Question: I have 4 databases for each quarter per year and I would like to merge them to have all 4 quarters in one base. I think about creating an indicator for each quarter but I don't know how to do it. I do not have the quarter mentioned as a variable in the data but the 4 databases (4 quarters) follow the same individuals.

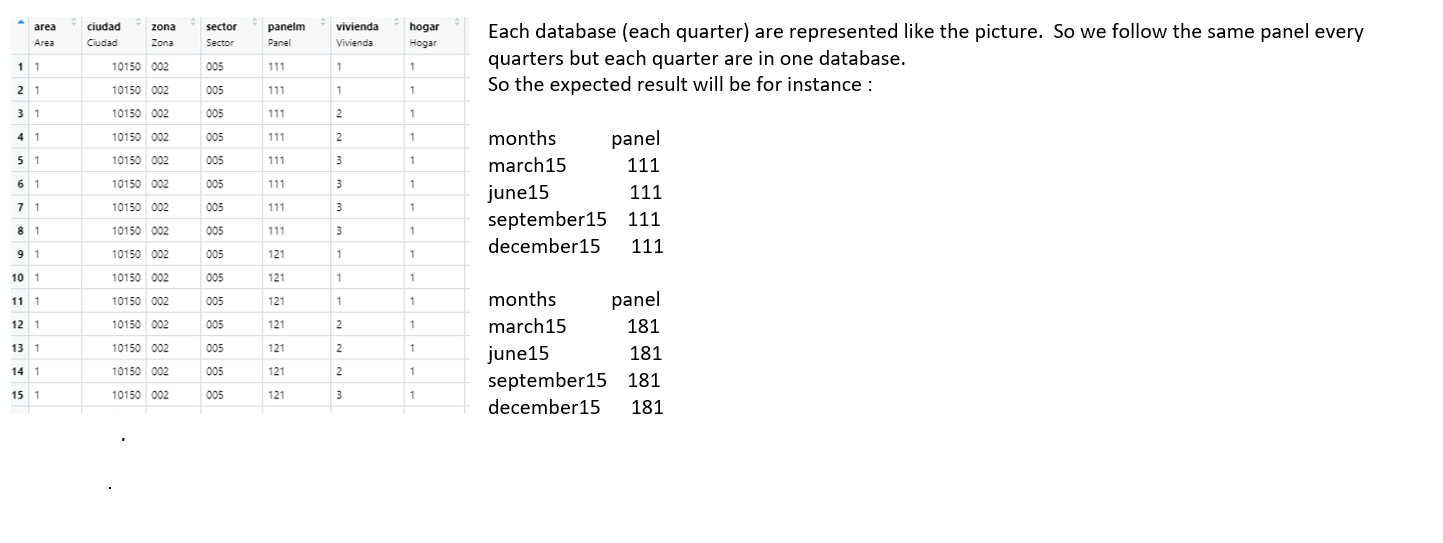
Answer: Supposed you have your data frames named "quarter.X", you could list those names using 'ls' and put them into a new list "quarters", using 'mget' in order to 'rbind' them. To 'rbind' multiple data frames we use 'do.call' to call 'rbind' on a list.
Before 'rbind'ing we create the quarter indicator with the replacement function ''[<-''; using 'Map' we iterate over the quarters list and add a 'value=' from the sequence '1:4' one by one. Since 'ls' sorts the names alphabetically by default, this is safe if the data frames are names properly.
'''
quarters <- mget(ls(pattern="quarter.\d$"))
res <- do.call(rbind, Map('[<-', quarters, "quarter", value=1:4))
res
# id x1 x2 x3 quarter
# quarter.1.1 1 <PHONE> <PHONE> 1.51152200 1
# quarter.1.2 2 -<PHONE> <PHONE> -0.<PHONE> 1
# quarter.1.3 3 <PHONE> -<PHONE> 2.<PHONE> 1
# quarter.2.1 1 -<PHONE> -<PHONE> 0.63595040 2
# quarter.2.2 2 <PHONE> -<PHONE> -0.28425292 2
# quarter.2.3 3 2.<PHONE> -<PHONE> -2.65645542 2
# quarter.3.1 1 -2.<PHONE> -<PHONE> 1.89519346 3
# quarter.3.2 2 <PHONE> -<PHONE> -0.43046913 3
# quarter.3.3 3 -<PHONE> <PHONE> -0.25726938 3
# quarter.4.1 1 -<PHONE> <PHONE> -0.60892638 4
# quarter.4.2 2 <PHONE> <PHONE> 0.50495512 4
# quarter.4.3 3 -<PHONE> <PHONE> -1.71700868 4
'''
If the row names bother you, then use 'rownames(res) <- NULL' afterwards to get consecutive numbers.
---
'''
set.seed(42)
quarter.1 <- data.frame(id=1:3, x1=rnorm(3), x2=rnorm(3), x3=rnorm(3))
quarter.2 <- data.frame(id=1:3, x1=rnorm(3), x2=rnorm(3), x3=rnorm(3))
quarter.3 <- data.frame(id=1:3, x1=rnorm(3), x2=rnorm(3), x3=rnorm(3))
quarter.4 <- data.frame(id=1:3, x1=rnorm(3), x2=rnorm(3), x3=rnorm(3))
'''